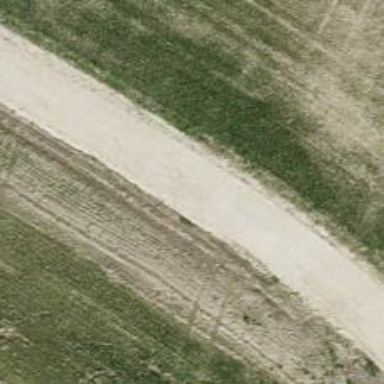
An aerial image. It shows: Concrete track with grade1 tracktype.